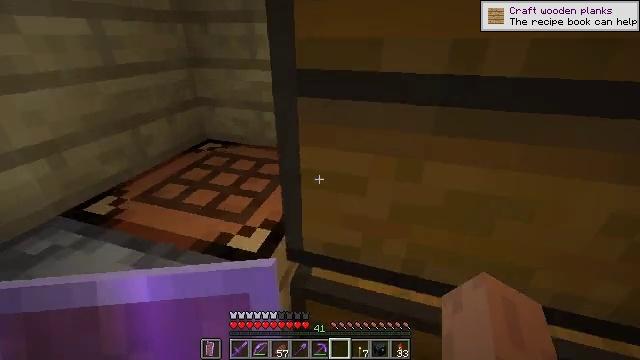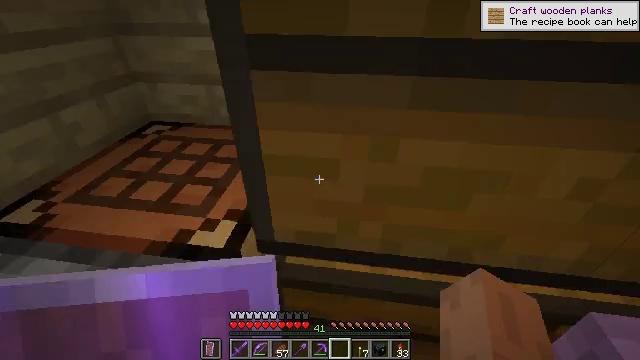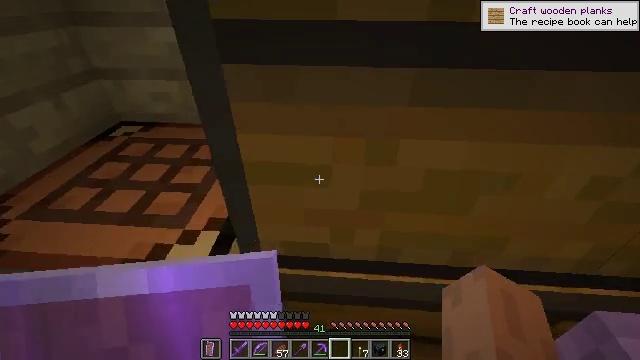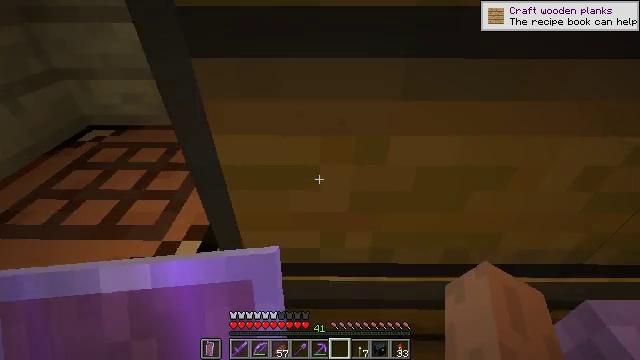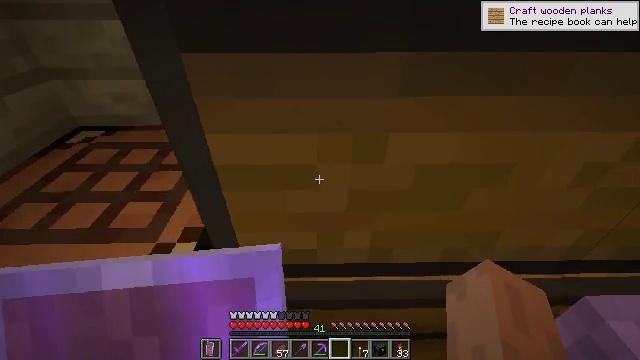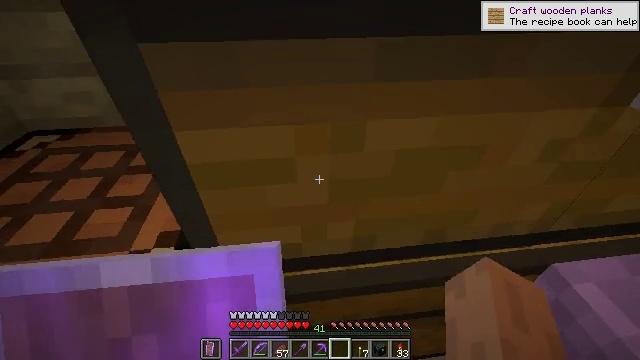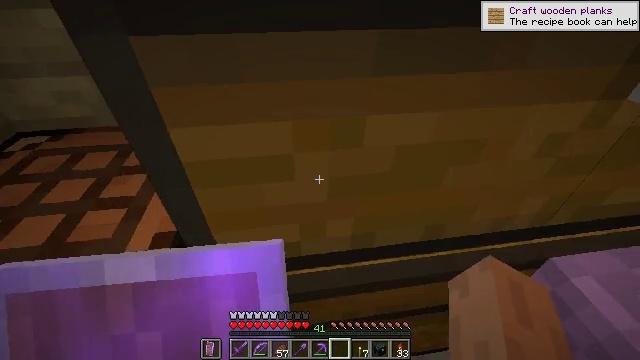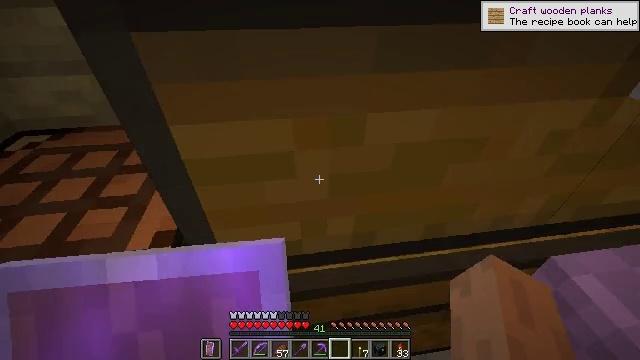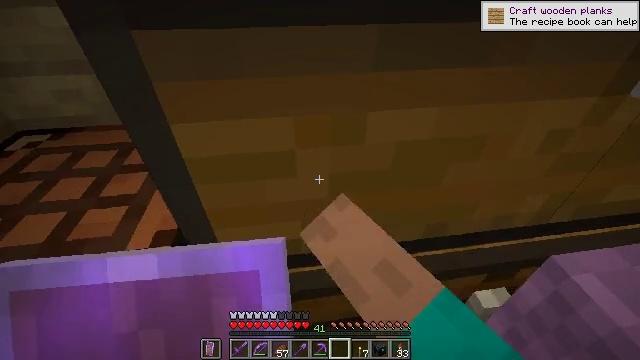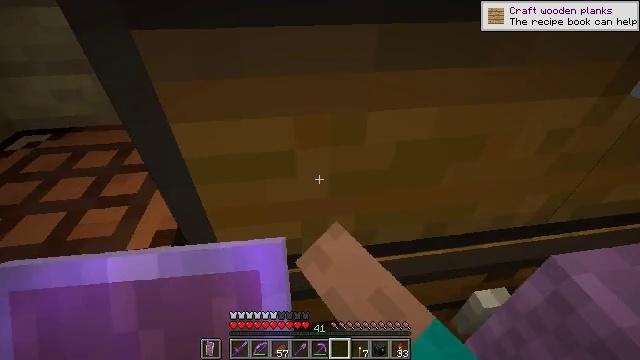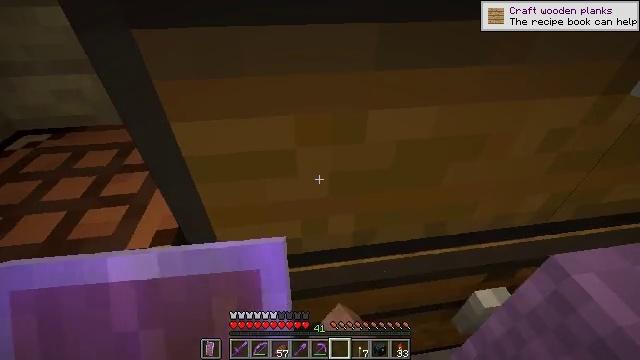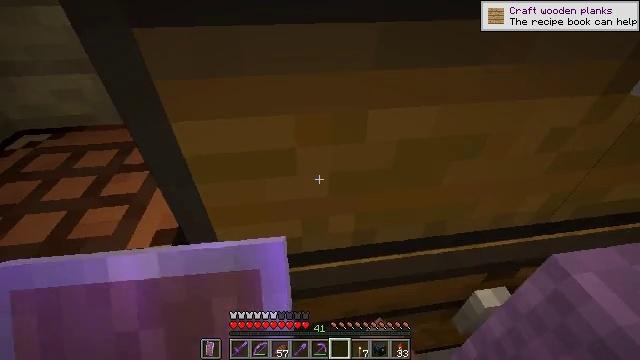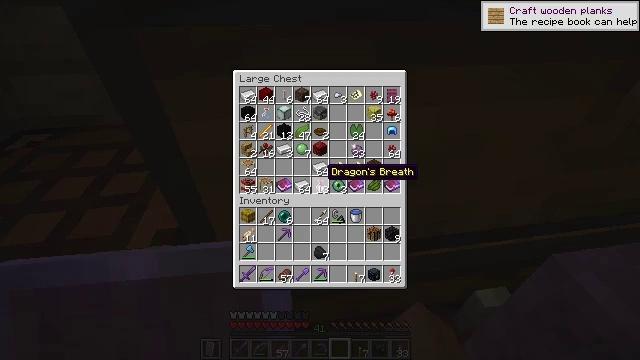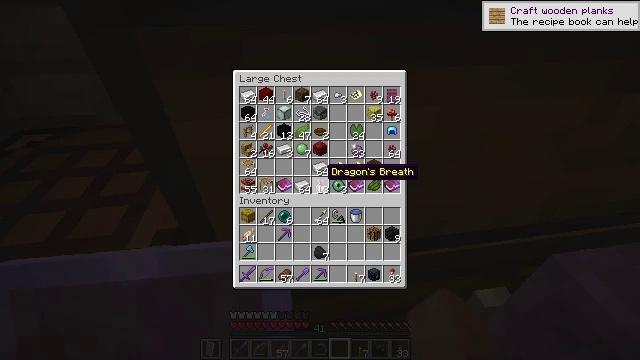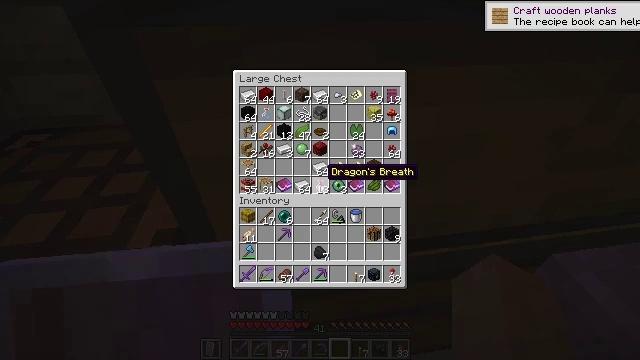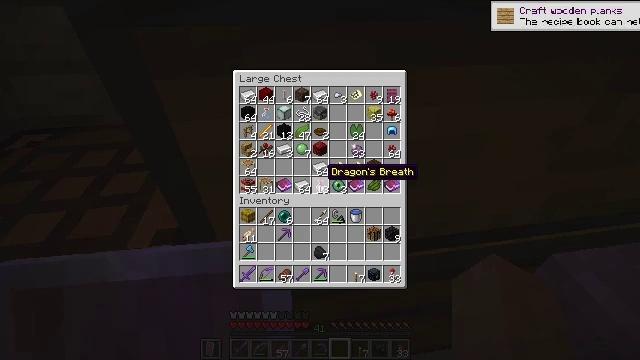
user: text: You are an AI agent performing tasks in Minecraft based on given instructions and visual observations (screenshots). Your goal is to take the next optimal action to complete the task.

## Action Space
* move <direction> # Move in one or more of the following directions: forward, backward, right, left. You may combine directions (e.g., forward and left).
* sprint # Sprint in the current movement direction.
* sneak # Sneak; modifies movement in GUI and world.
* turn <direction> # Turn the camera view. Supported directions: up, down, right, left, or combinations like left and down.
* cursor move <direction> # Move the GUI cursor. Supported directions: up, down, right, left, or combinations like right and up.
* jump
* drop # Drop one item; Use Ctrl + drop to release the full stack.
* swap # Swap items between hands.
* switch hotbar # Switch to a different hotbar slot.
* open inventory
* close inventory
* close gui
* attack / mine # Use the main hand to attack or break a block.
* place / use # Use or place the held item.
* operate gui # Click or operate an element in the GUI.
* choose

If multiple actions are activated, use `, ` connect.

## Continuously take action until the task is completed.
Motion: motion action
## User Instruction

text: Craft a dark oak fence gate.
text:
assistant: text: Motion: turn right and down
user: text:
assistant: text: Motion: turn right and down
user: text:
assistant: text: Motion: turn right
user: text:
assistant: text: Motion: turn right
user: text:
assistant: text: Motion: turn right and down
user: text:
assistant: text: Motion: turn right
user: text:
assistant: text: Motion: use / place
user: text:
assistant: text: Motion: use / place
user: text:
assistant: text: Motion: use / place
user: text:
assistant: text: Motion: use / place
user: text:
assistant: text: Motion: no_op
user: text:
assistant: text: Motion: no_op
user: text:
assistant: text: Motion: no_op
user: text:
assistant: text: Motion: no_op
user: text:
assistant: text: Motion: no_op
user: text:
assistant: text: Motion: no_op
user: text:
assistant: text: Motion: no_op
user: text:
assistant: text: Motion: no_op
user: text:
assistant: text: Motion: no_op
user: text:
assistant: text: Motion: no_op
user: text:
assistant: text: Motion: no_op
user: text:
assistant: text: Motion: no_op
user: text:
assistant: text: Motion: no_op
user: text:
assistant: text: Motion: no_op
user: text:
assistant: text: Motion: no_op
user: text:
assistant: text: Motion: no_op
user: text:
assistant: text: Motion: no_op
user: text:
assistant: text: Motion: no_op
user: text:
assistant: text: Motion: no_op
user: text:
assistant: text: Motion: no_op